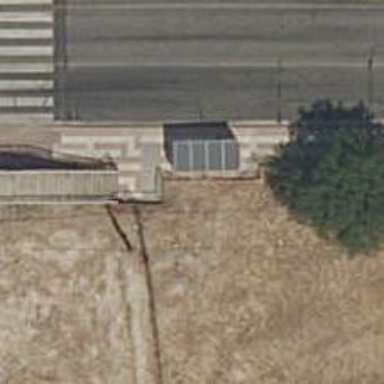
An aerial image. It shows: Bus stop with platform for public transport.